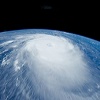
Label: cloud